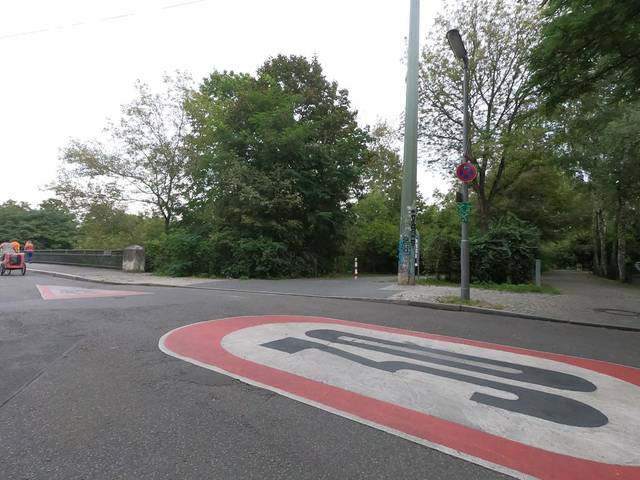
Region: Germany
Coordinates: 52.458, 13.442